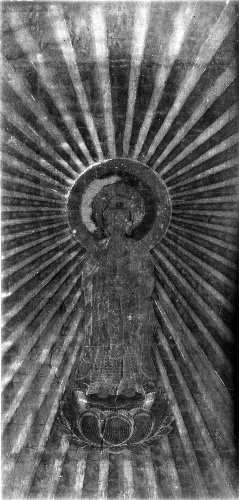
Date: 18th century
Object type: Painting
Classification: Paintings
Medium: Painting on paper
Culture: Japan
Period: Edo period (1615–1868)
Dimensions: Overall: 13 3/4 x 6 3/8 in. (34.9 x 16.2 cm)
Department: Asian Art
Credit line: Rogers Fund, 1918
Accession year: 1918
Repository: Metropolitan Museum of Art, New York, NY
Tags: Buddhism|Buddha